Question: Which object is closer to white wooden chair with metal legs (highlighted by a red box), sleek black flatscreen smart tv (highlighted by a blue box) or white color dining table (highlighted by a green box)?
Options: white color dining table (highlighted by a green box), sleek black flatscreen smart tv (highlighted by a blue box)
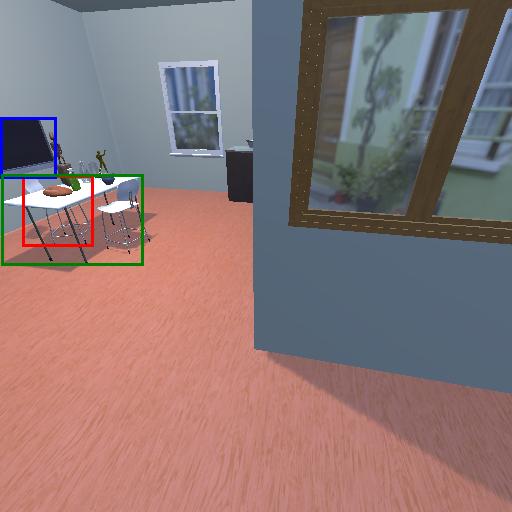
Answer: white color dining table (highlighted by a green box)